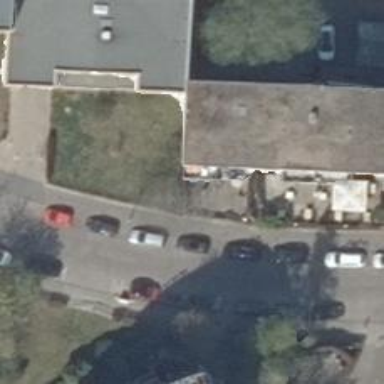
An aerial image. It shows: Pub.